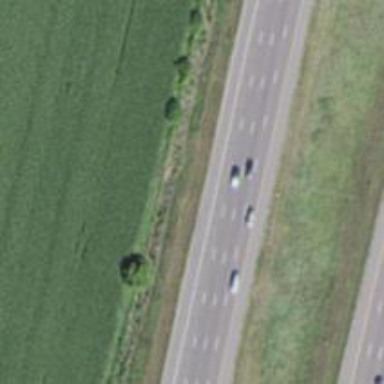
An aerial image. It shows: Motorway.